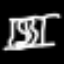
Label: hourglass